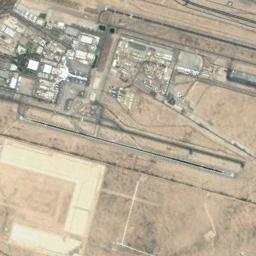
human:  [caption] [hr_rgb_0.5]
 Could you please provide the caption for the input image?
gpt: A complex airport with many runways and buildings .

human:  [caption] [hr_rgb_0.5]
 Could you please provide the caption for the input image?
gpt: This airport has only one runway, And here is a row of planes parked in the open space .

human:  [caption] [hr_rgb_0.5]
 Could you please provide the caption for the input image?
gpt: There is an airport built in bare land next to some buildings .

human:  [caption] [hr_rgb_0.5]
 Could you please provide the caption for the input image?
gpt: An airport with two parallel runways and an open area in the vacant lot and some buildings beside .

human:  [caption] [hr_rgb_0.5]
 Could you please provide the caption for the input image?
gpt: There are many buildings of different sizes and shapes at the airport .